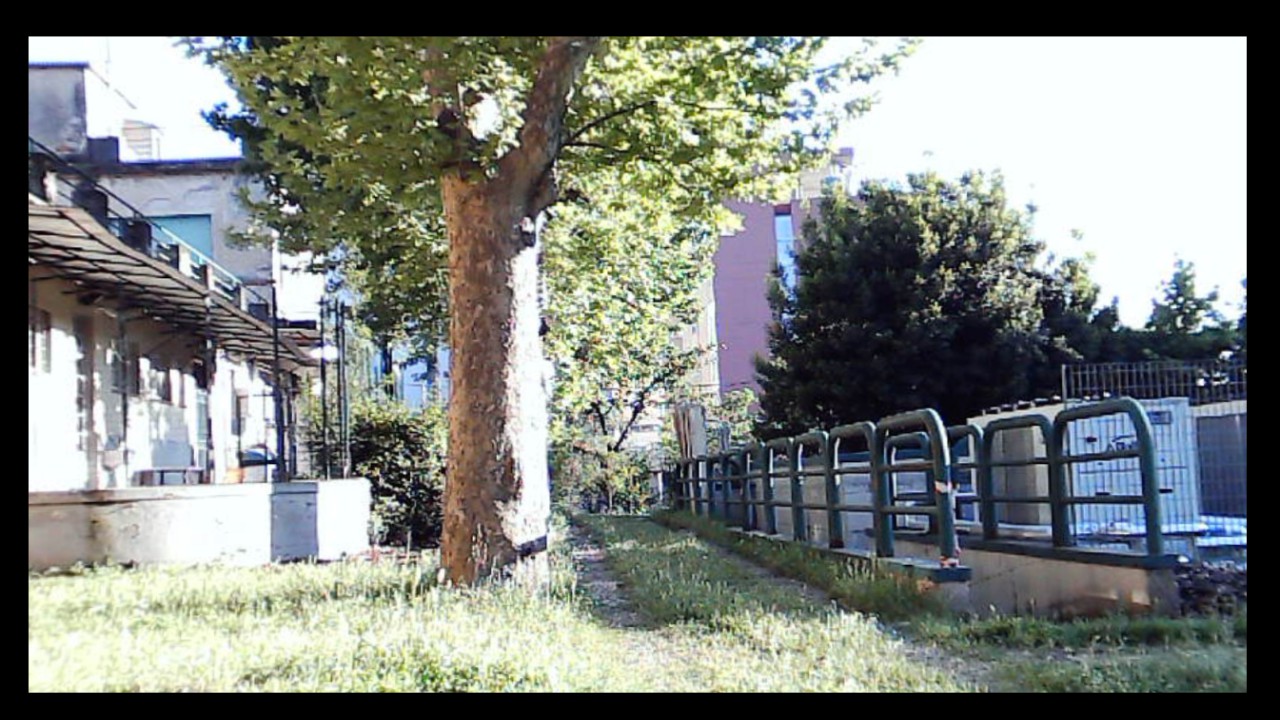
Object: DarwinFPV cineape20